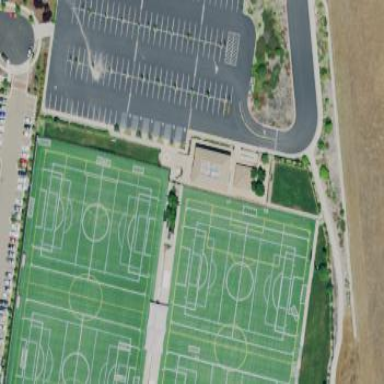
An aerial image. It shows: Sports centre with focus on soccer activities.